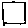
Label: square